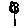
Label: flower